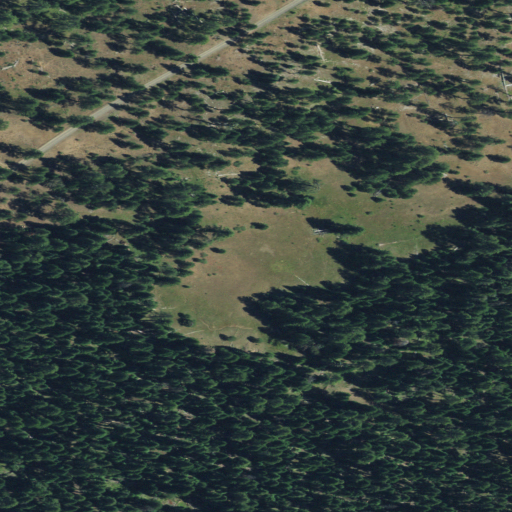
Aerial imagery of plain(s) in Oregon named Lehman Meadow containing evergreen forest and shrub